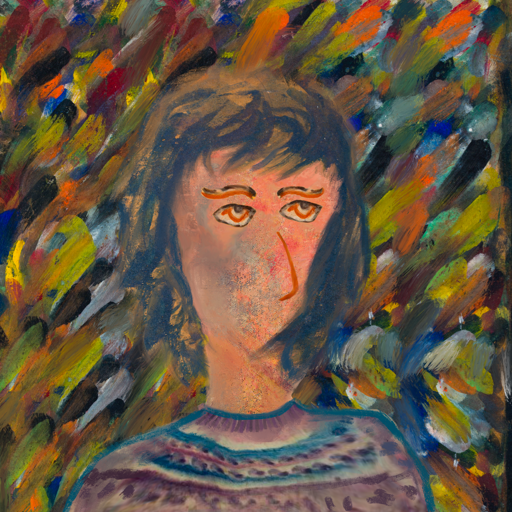
Background: An_Impression, Head And Neck Side: Irani, Face Side: Experience, Bust: HillGirl, Hair Side: In_The_Sun, Head Accessory: Blank, Second Necklace: Blank, Necklace: Blank, Baby: Blank